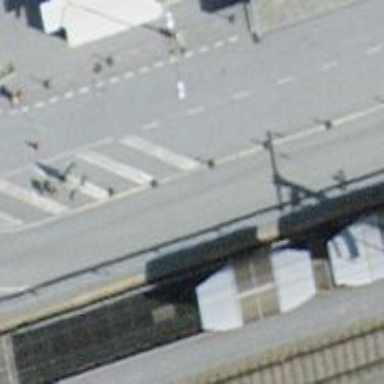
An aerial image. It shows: Bollard.